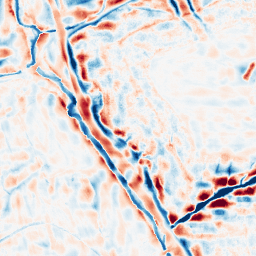
Category: wavelet
Decomposition family: wavelet_dwt
Decomposition parameters: wavelet: db4
level: 4
Upsampling method: quadratic
Upsampling parameters: scale: 8
Upsampling scale: 8